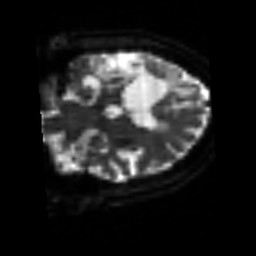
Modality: sbref
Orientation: coronal
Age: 65
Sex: female
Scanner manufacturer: siemens
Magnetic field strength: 3 T
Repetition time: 3.2 s
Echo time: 0.081 s